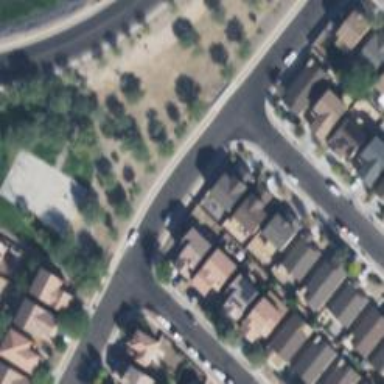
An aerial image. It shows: Residential road.